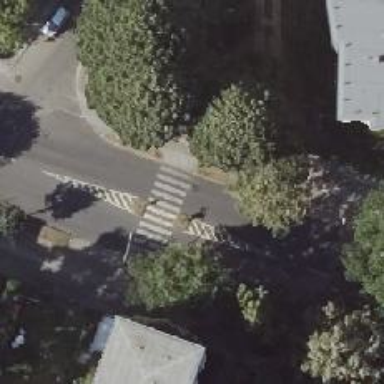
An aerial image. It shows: Uncontrolled zebra crossing with central island.